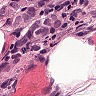
Metastatic tissue present: yes